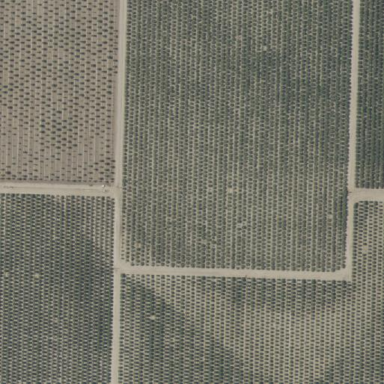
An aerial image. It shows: Orchard.